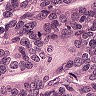
Metastatic tissue present: yes